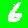
Digit: 6